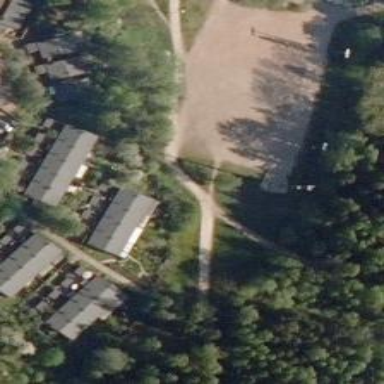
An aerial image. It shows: Multi-sport pitch with fine gravel surface.